Question: I'm trying to do my homework, but got somehow stuck. Please help!

I've already installed "permute" and "lattice" ... but it still doesn't work.
What can I do?
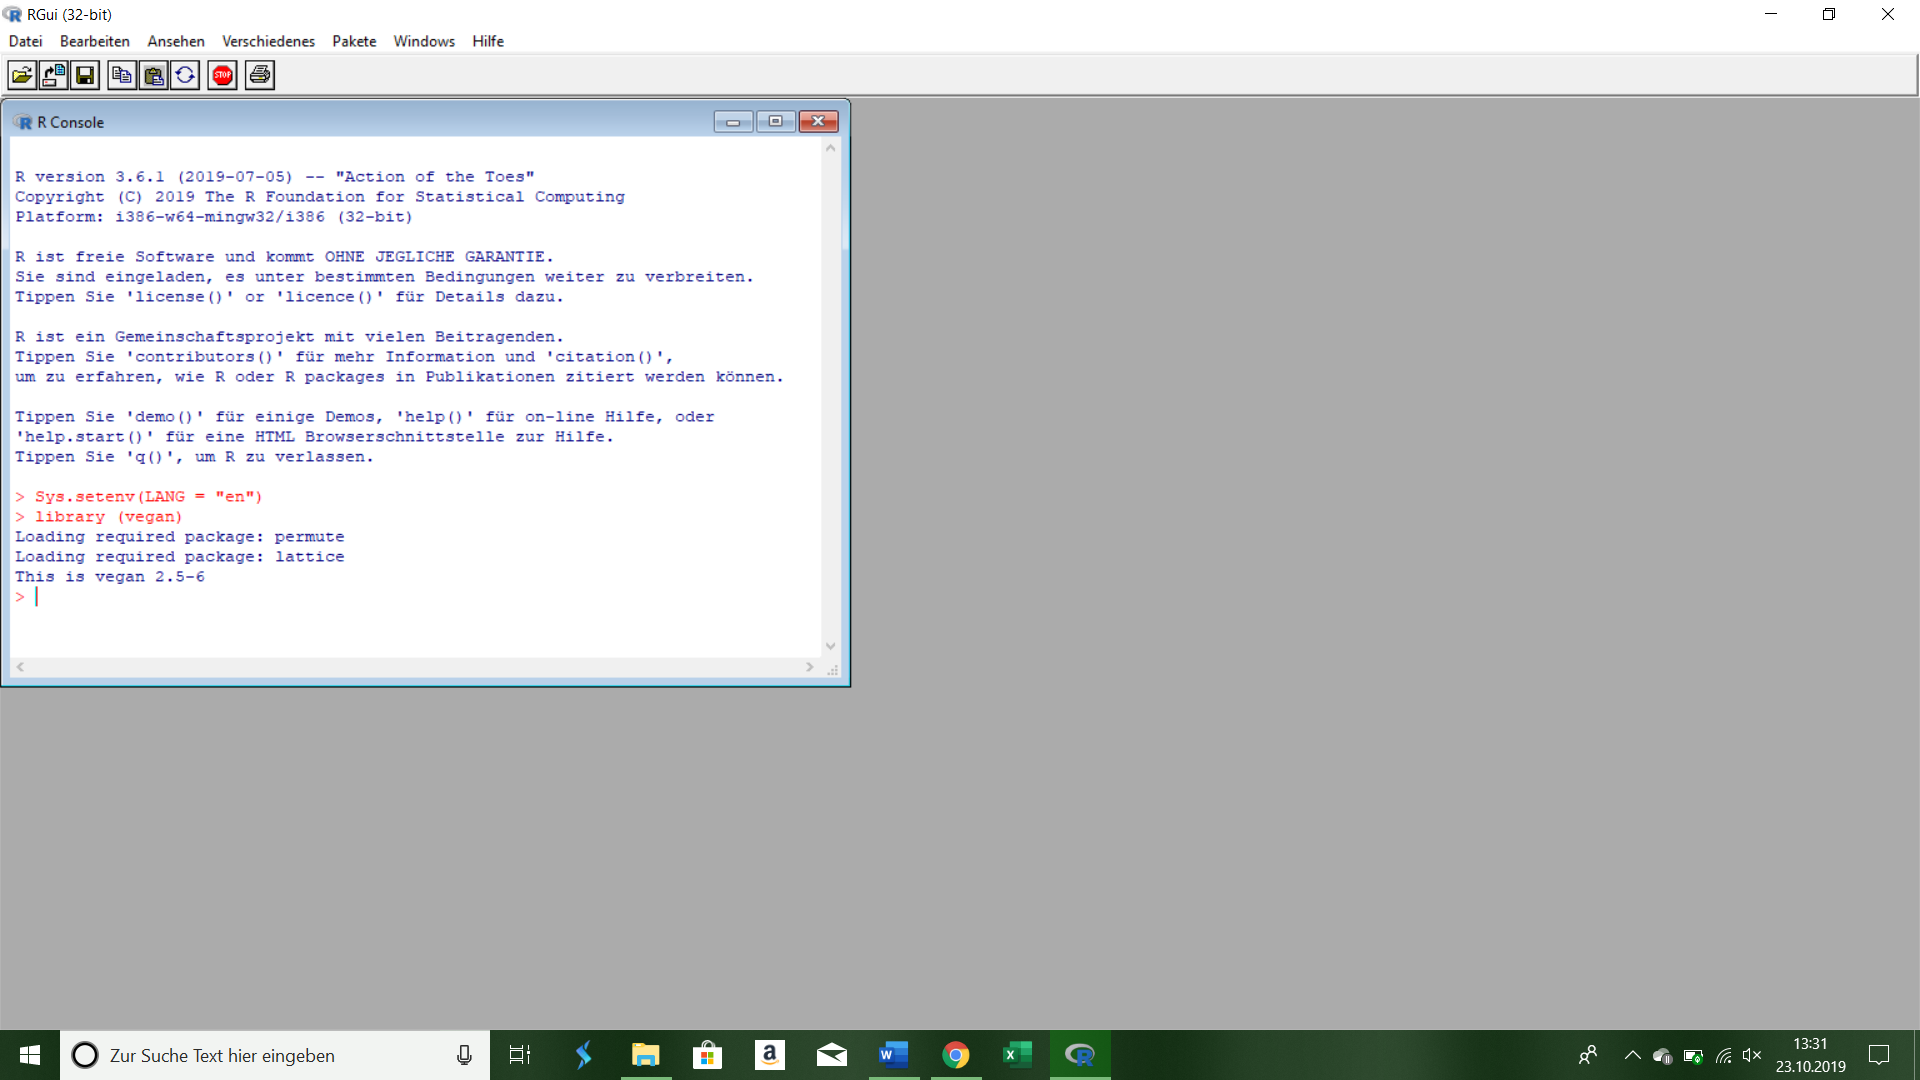
Answer: There is no indication of an error there; R is telling you that the packages were loaded correctly and that also loaded correctly.